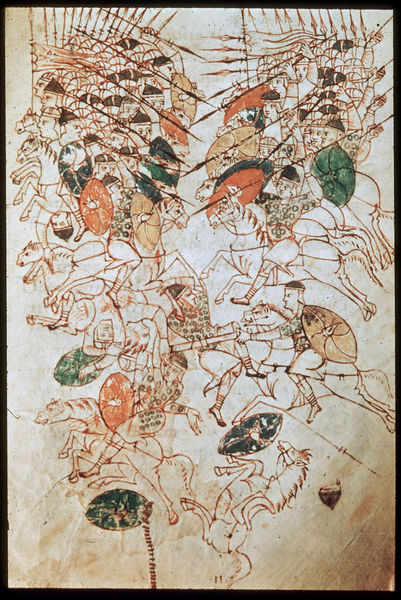
Titel: Makkabäer-Handschrift
Standort: Herkunftsort: Reichenau, Kloster St. Gallen (EU - D - BW)
Institution: Leiden, Universitätsbibliothek
Schlagwörter: kampf, weiß, grün, männer, zeichnung, rot, tot, pferd, pferde, reiter, mähne, sattel, schweif, farbig, schlacht, soldaten, schild, helm, ritter, rüstung, helme, kämpfend, lanzen, speer, gefecht, schilde